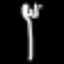
Label: fork